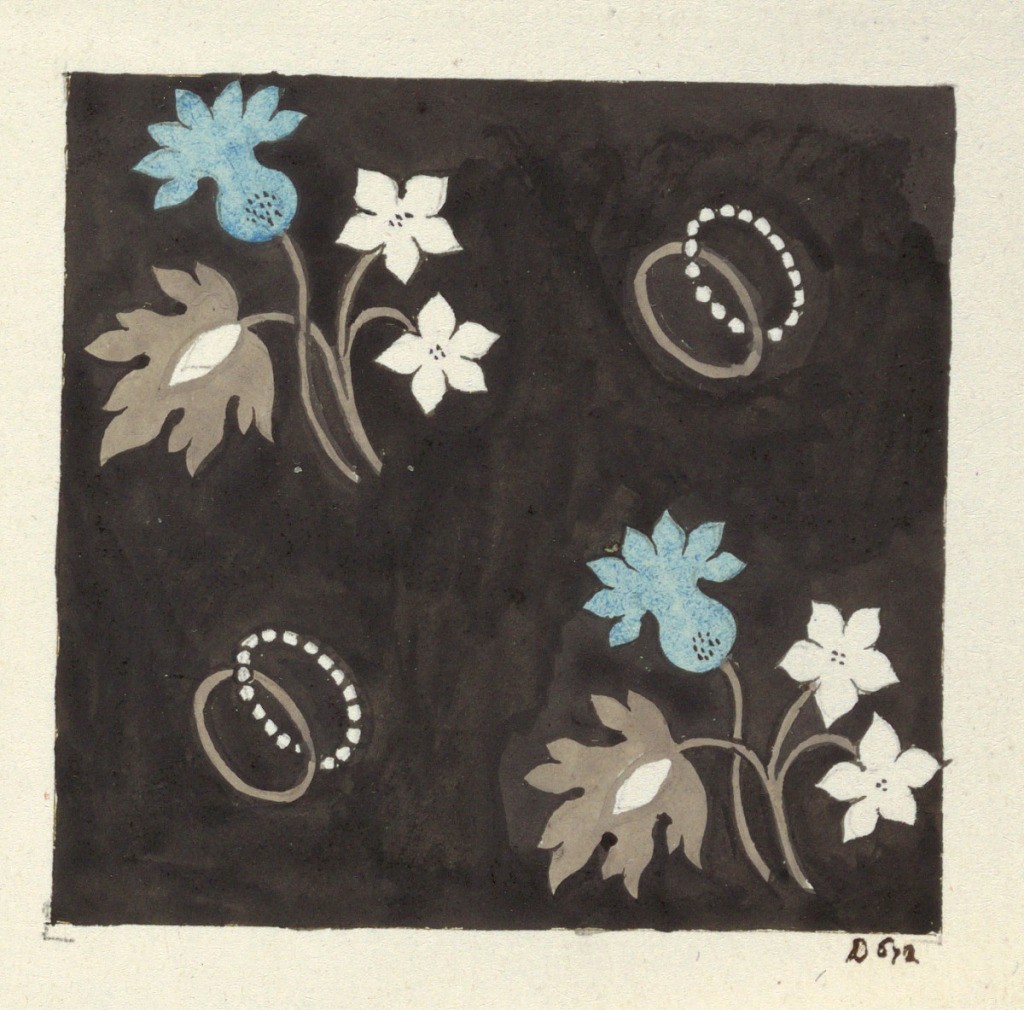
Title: Floral design for printed textile
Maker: Louis-Albert DuBois, Swiss, 1752–1818
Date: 1800–1818
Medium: Brush and gouache, graphite on white wove paper
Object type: Drawing
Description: Small clusters of white flowers, blue and tan leaves, overlapping ring motifs on brown ground.